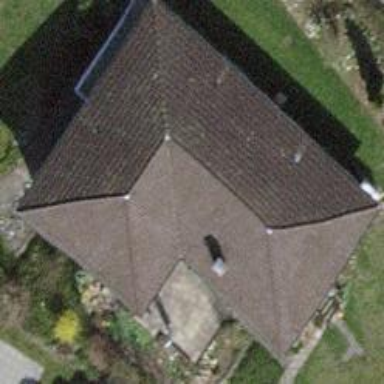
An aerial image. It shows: Building with tile roof.